Question: Count the number of objects in the diagram.
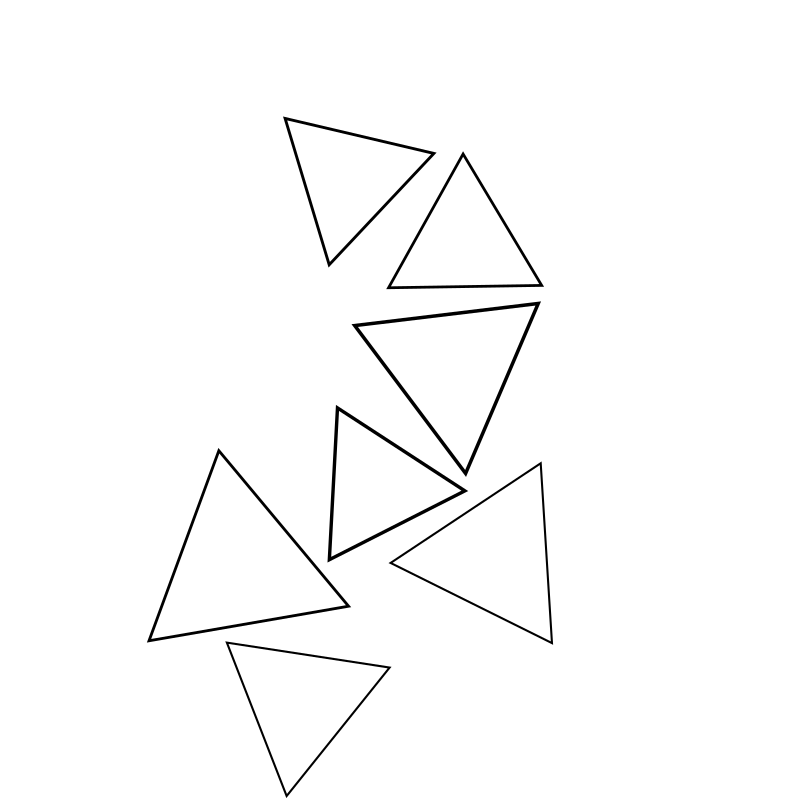
Answer: 7